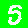
Digit: 5